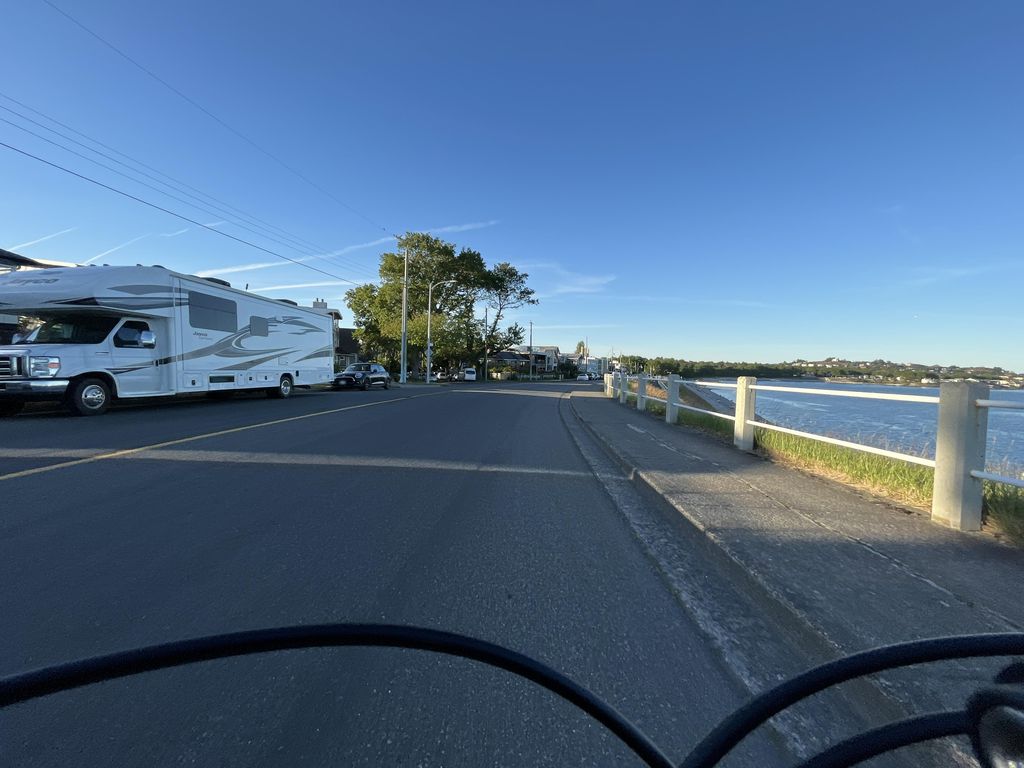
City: victoria